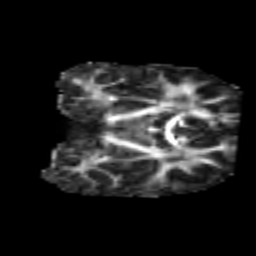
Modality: FA
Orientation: coronal
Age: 6
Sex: female
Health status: healthy